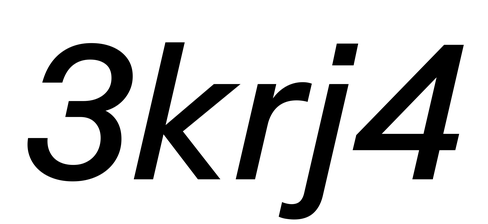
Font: InstrumentSans-Italic_Medium_Italic